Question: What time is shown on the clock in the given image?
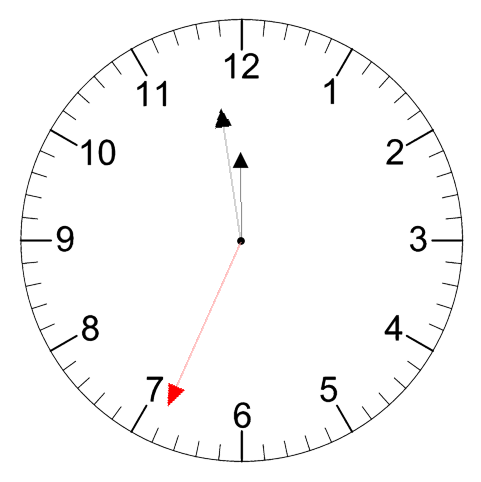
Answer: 11:58:34